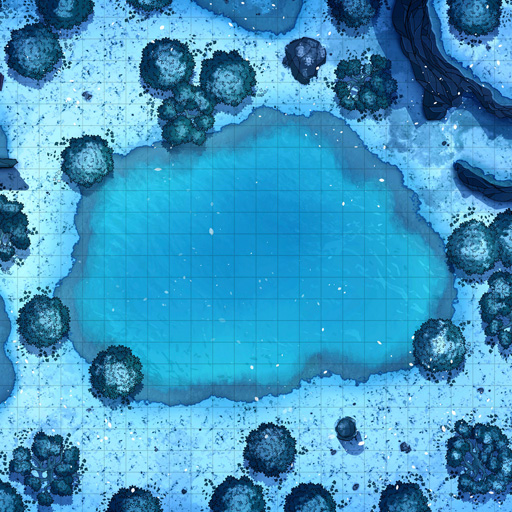
A D&D Grid Map center lake snow cliffs north east (Snowy Forest Lake Map)